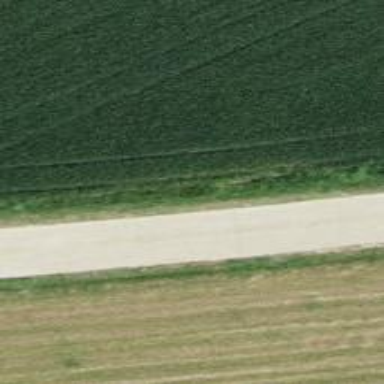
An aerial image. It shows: Well-maintained track road with grade 1 tracktype.